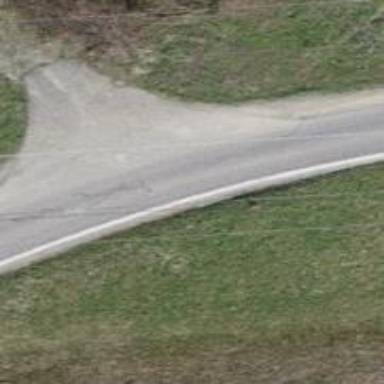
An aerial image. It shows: Unclassified road with asphalt surface.